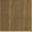
Piece: xx